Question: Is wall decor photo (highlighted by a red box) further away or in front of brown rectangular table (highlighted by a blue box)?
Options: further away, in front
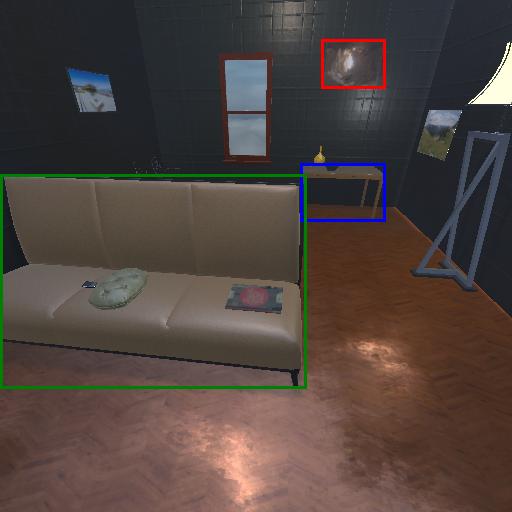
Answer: further away